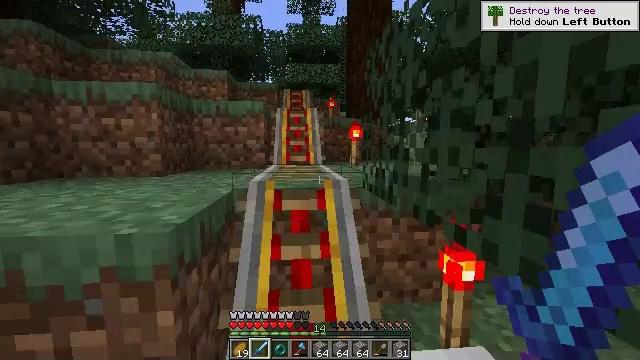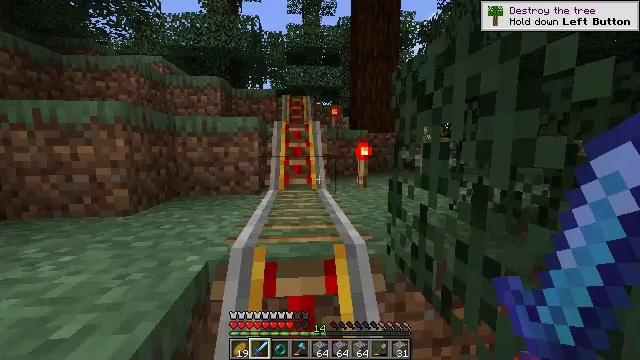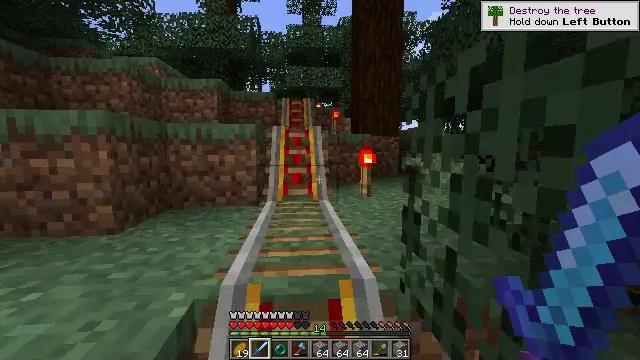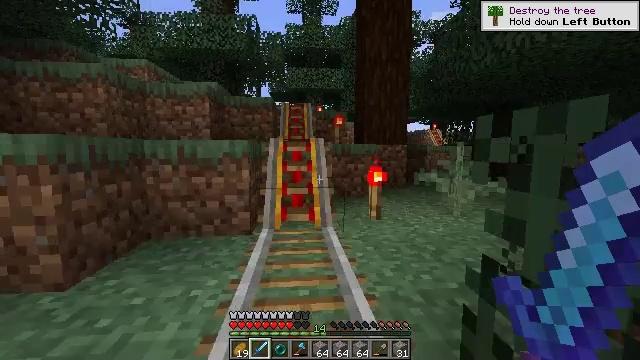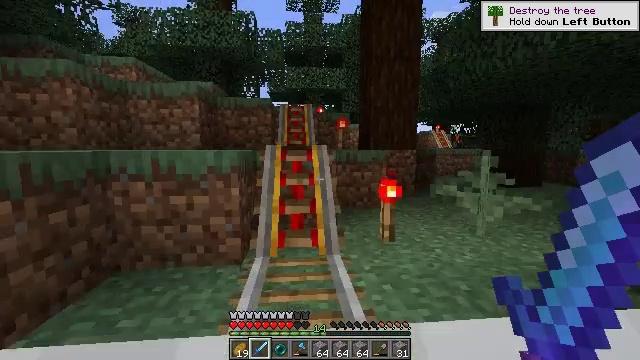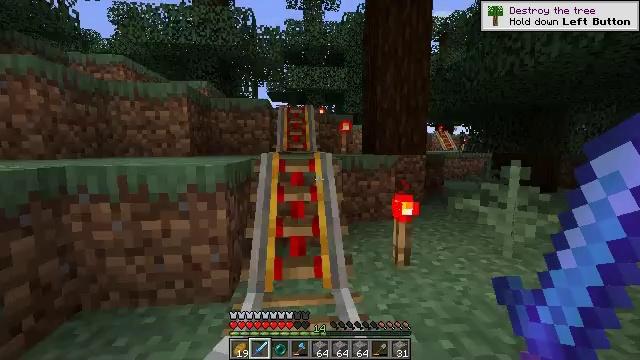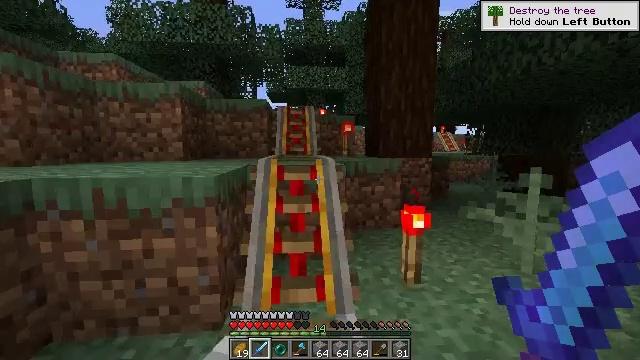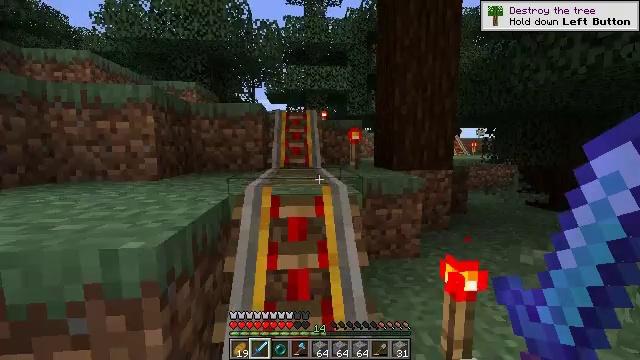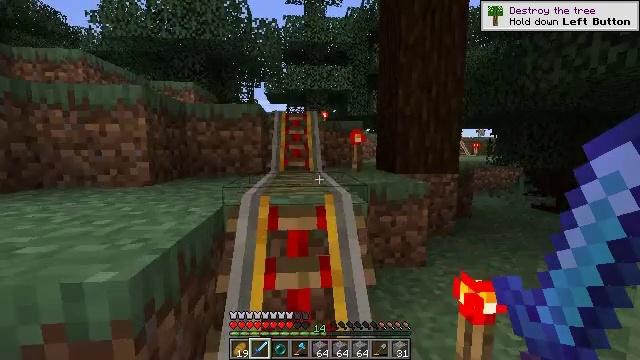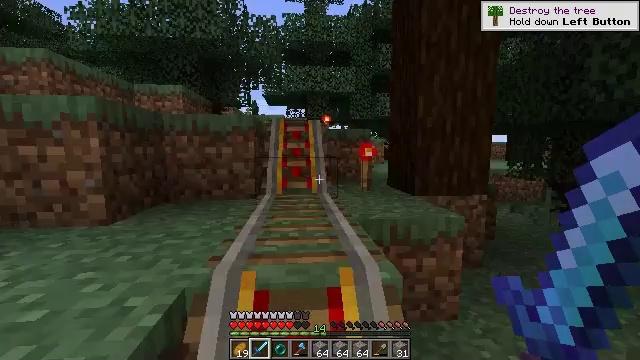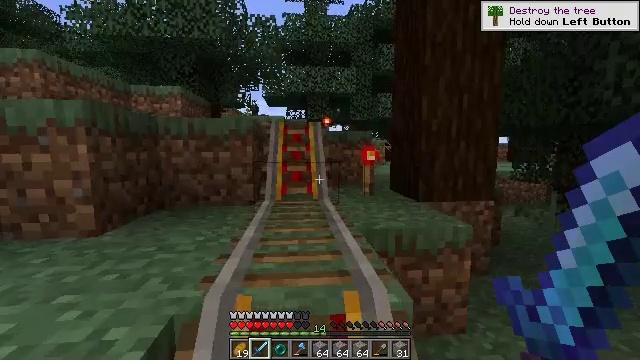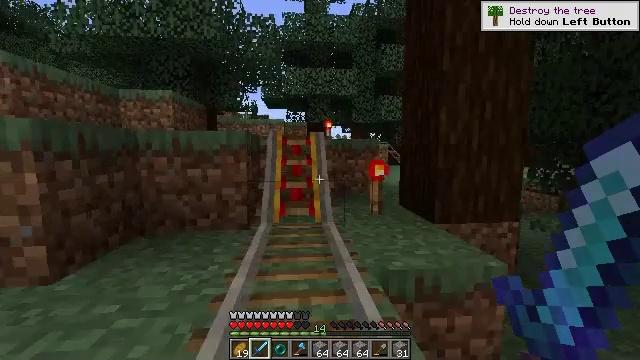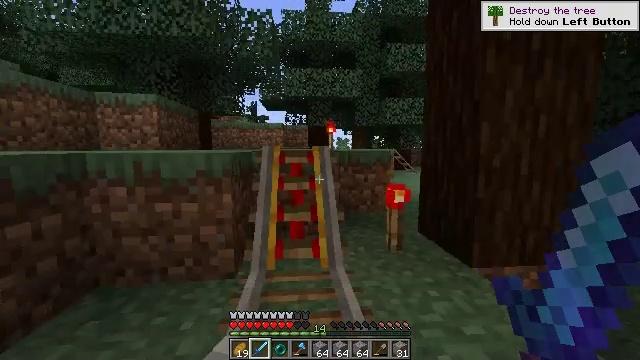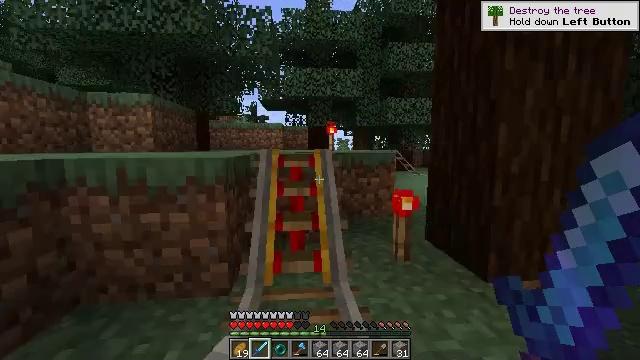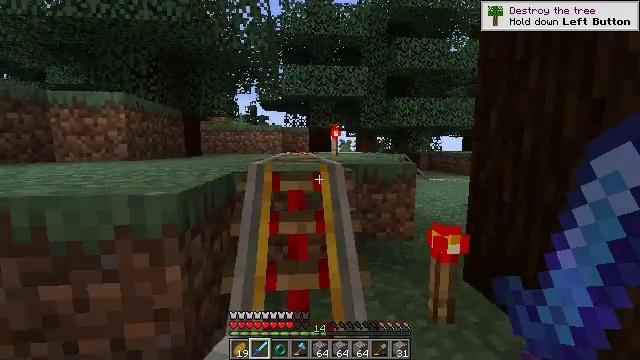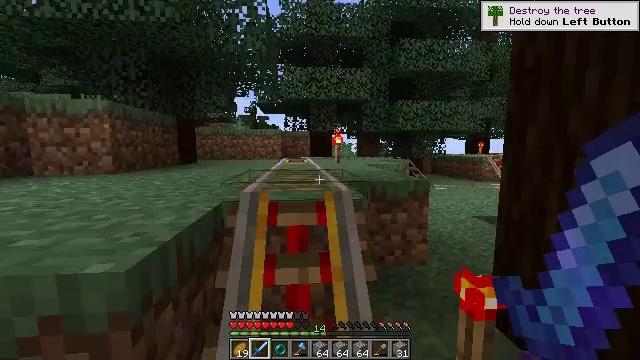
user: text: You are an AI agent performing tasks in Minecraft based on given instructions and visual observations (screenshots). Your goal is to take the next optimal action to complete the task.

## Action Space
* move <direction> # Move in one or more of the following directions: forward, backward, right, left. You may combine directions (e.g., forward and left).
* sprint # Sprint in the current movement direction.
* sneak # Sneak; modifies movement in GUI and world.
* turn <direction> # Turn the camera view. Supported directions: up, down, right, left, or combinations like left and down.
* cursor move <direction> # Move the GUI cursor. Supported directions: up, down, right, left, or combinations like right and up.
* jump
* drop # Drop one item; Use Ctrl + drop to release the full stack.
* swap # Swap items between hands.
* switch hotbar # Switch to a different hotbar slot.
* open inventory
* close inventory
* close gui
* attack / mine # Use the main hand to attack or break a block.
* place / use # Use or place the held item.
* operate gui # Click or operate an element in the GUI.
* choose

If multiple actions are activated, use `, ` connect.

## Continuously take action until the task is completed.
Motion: motion action
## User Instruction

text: Attack the torch to pick it up.
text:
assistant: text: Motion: no_op
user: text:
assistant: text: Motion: no_op
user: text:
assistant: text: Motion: no_op
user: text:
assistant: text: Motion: no_op
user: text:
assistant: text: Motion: no_op
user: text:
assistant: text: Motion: no_op
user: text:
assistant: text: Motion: no_op
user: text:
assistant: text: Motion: no_op
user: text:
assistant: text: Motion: no_op
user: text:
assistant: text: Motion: no_op
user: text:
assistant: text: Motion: no_op
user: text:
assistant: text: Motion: no_op
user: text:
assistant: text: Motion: no_op
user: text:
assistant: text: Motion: no_op
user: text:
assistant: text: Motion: no_op
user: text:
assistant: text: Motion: no_op
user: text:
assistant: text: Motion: no_op
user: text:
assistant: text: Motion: no_op
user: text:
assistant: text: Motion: no_op
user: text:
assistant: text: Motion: no_op
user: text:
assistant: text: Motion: no_op
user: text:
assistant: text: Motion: no_op
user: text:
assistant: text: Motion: no_op
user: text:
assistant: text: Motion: no_op
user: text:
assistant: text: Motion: no_op
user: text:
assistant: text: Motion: no_op
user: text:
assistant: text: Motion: no_op
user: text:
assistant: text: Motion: no_op
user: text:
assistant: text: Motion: no_op
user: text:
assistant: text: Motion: no_op